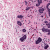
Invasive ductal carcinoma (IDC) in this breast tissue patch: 0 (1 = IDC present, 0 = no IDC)